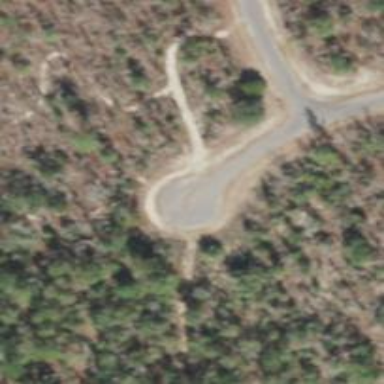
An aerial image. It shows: Turning circle on the road.